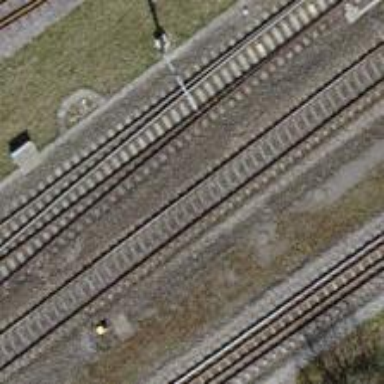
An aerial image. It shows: Rail siding with electrified contact lines.